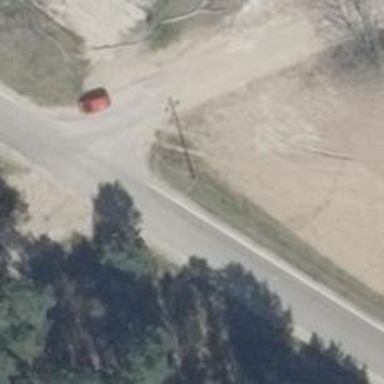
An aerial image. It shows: Power pole.